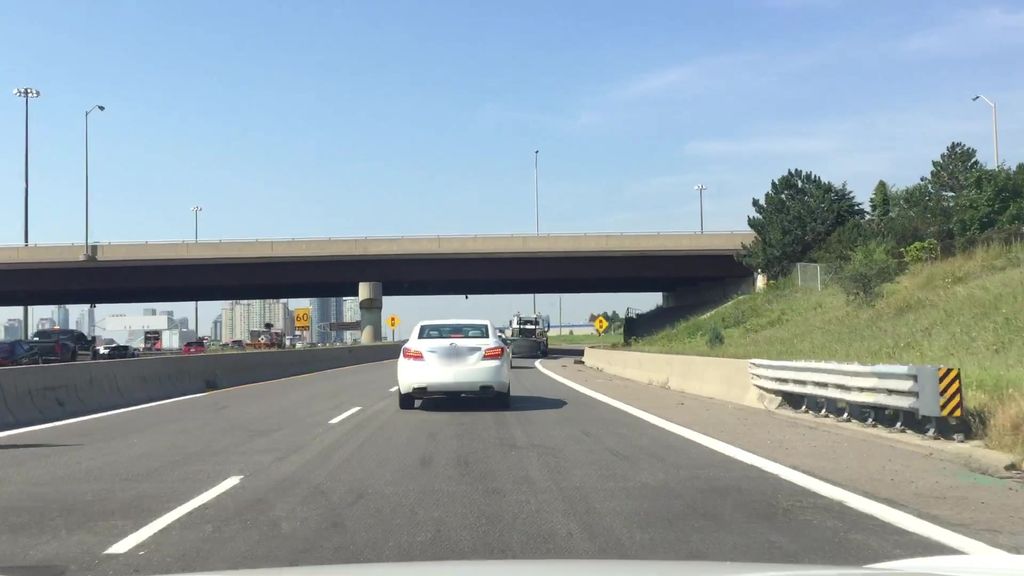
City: toronto